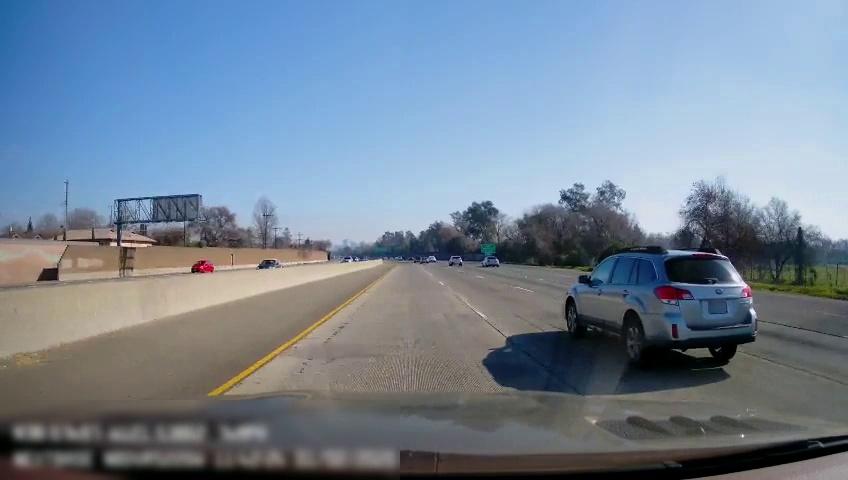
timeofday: Day
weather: Sunny
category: Drivable Space
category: Vehicles | Truck
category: Vehicles | Car
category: Vehicles | SUV
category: Drivable Space
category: Vehicles | SUV
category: Vehicles | Car
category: Vehicles | Car
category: Lanes | Current Lane
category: Lanes | Current Lane
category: Lanes | Current Lane
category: Lanes | Alternate Lane
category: Traffic | Signs
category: Traffic | Signs